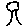
Label: tree